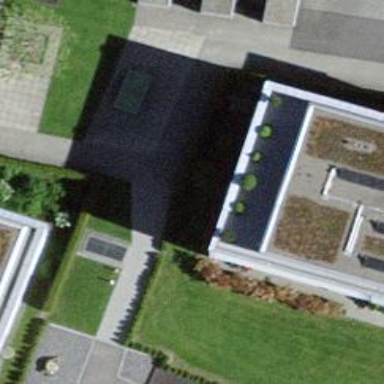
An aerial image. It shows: Path made of paving stones.